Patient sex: F
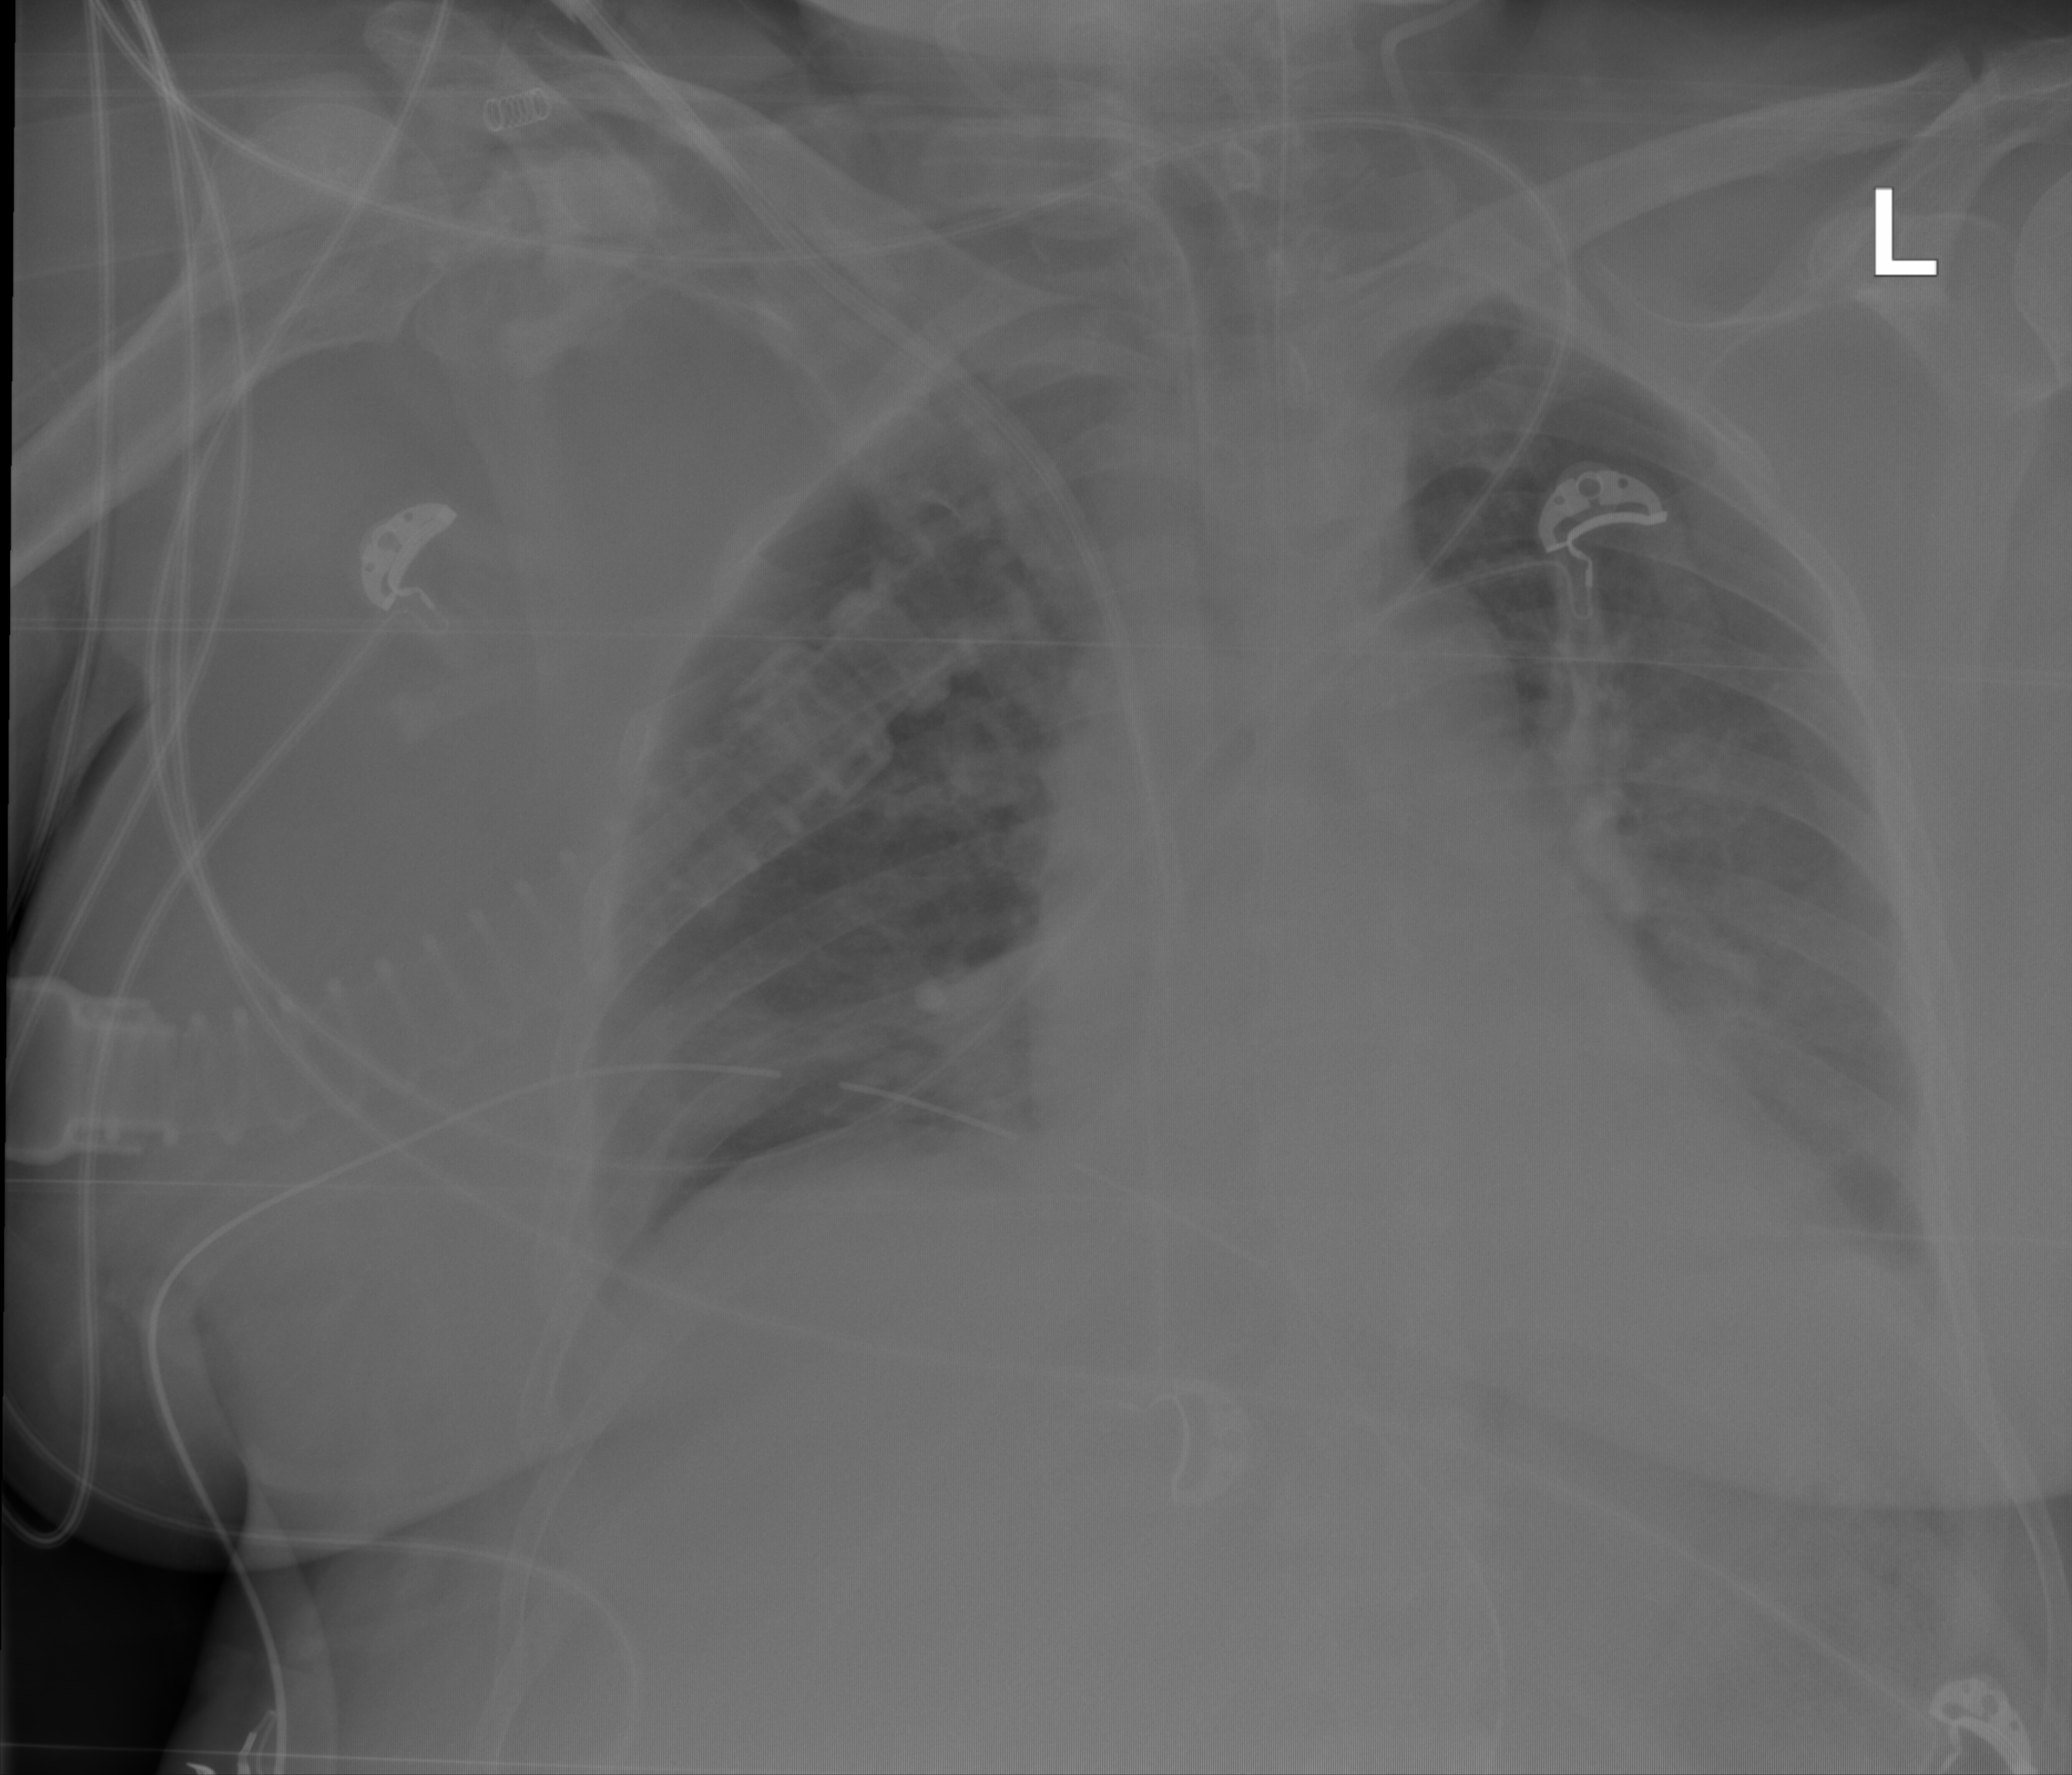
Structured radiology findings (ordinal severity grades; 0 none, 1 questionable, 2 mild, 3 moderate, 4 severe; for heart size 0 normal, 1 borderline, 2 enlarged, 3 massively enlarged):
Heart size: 0
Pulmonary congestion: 0
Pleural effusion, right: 2
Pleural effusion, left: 1
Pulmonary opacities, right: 2
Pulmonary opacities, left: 2
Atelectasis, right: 2
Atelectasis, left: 0